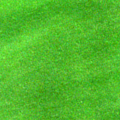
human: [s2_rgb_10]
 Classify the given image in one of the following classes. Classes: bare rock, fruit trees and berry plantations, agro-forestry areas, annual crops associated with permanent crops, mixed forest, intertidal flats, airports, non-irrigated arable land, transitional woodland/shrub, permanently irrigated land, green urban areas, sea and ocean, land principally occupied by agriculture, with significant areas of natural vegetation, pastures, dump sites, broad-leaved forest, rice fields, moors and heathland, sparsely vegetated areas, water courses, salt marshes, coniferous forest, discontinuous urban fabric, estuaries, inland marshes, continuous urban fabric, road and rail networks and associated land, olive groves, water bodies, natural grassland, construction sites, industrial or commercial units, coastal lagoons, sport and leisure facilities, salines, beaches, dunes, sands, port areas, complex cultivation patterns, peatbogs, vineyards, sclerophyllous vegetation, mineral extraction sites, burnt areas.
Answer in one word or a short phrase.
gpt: coastal lagoons